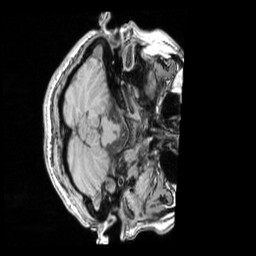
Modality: T1w
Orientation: axial
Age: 44
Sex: female
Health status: ill
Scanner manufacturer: siemens
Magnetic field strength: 3 T
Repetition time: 1.75 s
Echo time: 0.00418 s